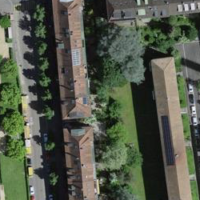
EUNIS habitat code: 54
Species observed at this site:
Corvus corone
Cyanistes caeruleus
Columba palumbus
Parus major
Ficaria verna
Streptopelia decaocto
Milvus milvus
Columba livia
Passer domesticus
Falco tinnunculus
Turdus merula